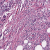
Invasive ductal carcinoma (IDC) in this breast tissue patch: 1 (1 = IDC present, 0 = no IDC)